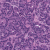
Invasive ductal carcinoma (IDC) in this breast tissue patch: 1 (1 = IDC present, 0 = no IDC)